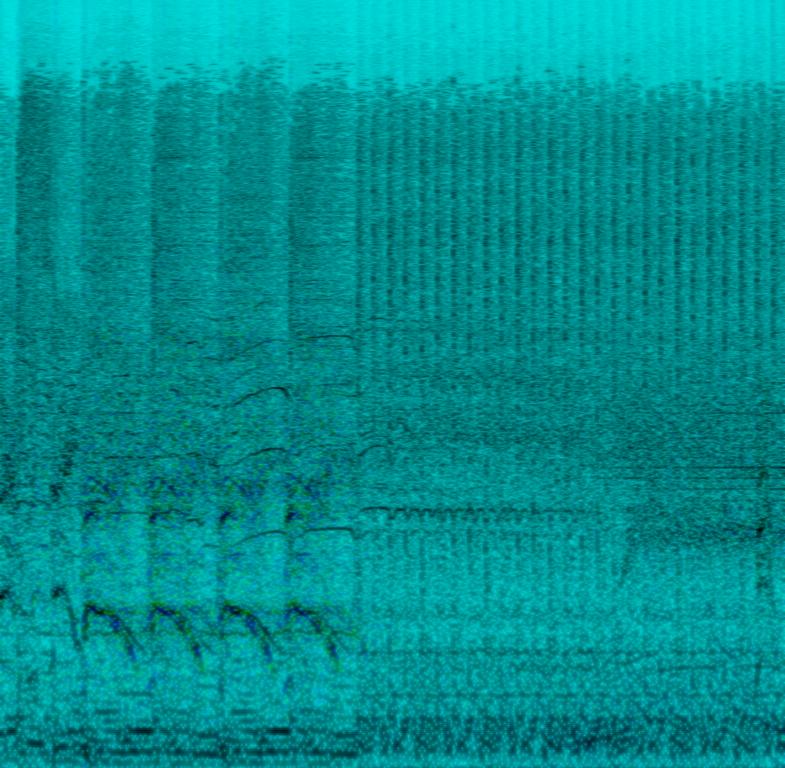
This heavy metal song features a male voice singing the main melody. The song starts with male voices singing 'hey, hey'. This is accompanied by aggressive percussion playing a rock beat. A distortion guitar is playing lead fills and another distortion guitar playing power chords. The bass plays the root notes of the chords. Another voice comes in and is screaming at a high pitch. This is accompanied by continuous snare hits for 8 bars. The main voice starts singing at this time and is accompanied by rock percussion. The bass plays the same root notes once again and the distortion guitar plays a riff in the background. The other guitar continues to play lead fills. The mood of this song is defiant. This song can be played in a rebel themed movie.